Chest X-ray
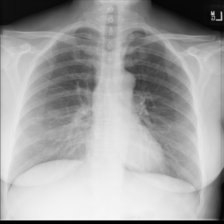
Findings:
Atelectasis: negative
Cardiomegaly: negative
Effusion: negative
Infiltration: positive
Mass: negative
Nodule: negative
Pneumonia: negative
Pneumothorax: negative
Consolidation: negative
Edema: negative
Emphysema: negative
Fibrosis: negative
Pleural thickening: negative
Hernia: negative